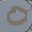
Label: 0